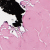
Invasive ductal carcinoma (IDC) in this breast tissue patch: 0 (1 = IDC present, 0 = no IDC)